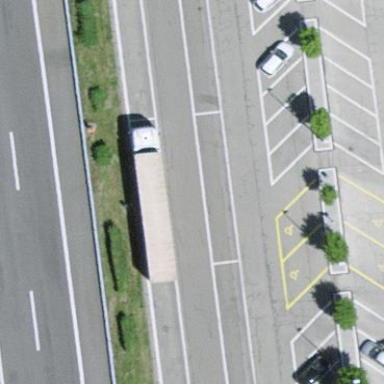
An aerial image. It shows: Street-side parking area with asphalt surface. It is designated for tourist buses and has parallel orientation.